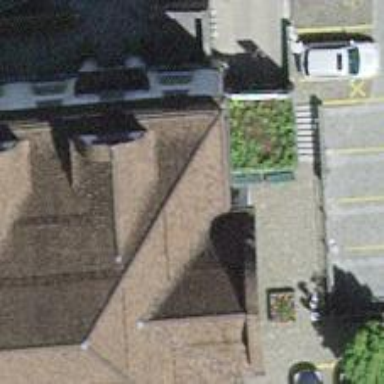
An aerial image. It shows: Parking area.